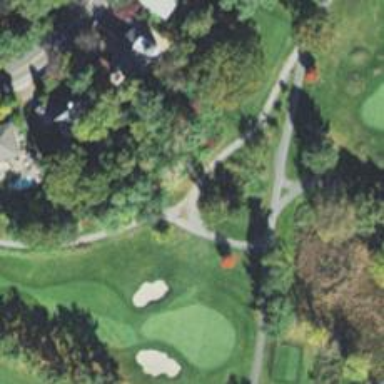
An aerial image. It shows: Path for both roads and golfers.